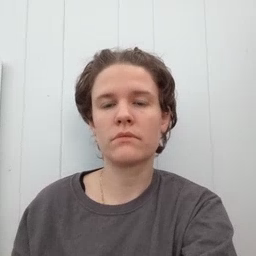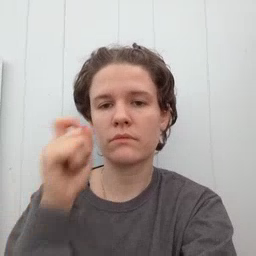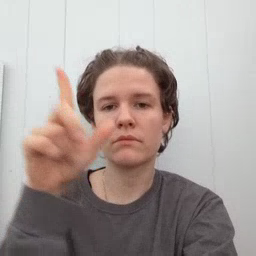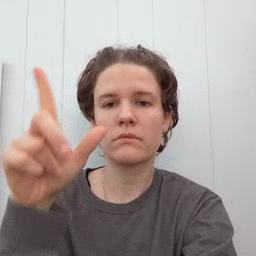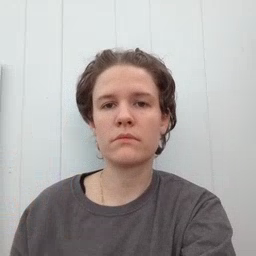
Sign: awake